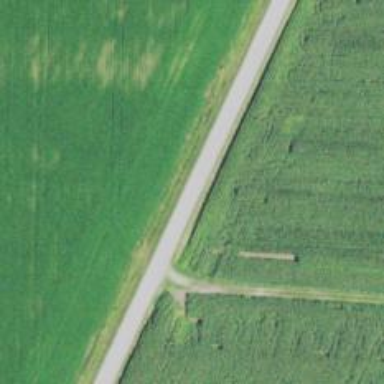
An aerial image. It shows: Asphalt road classified as tertiary.